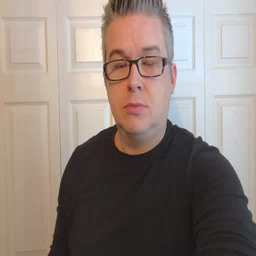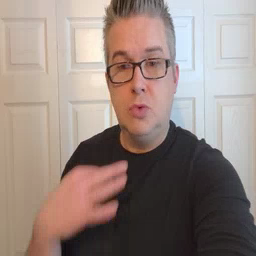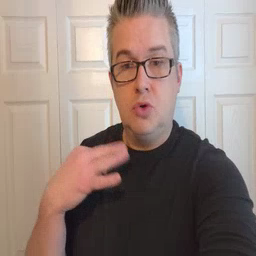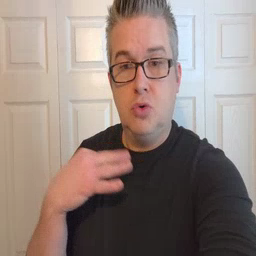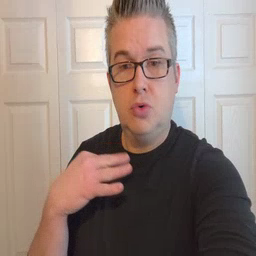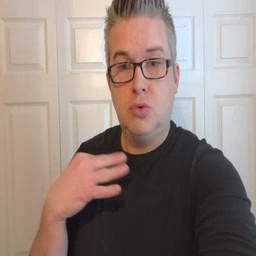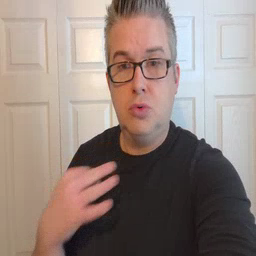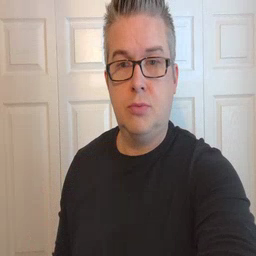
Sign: shirt